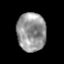
Tissue: prostate
Cell type: T cells
Senescence score: 0.3468
Nuclear area (px): 1093
Mean DAPI intensity: 149.199